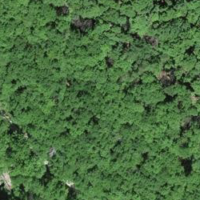
EUNIS habitat code: 41
Species observed at this site:
Stachys recta